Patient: sex M, age 71
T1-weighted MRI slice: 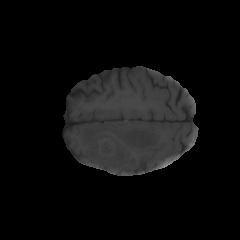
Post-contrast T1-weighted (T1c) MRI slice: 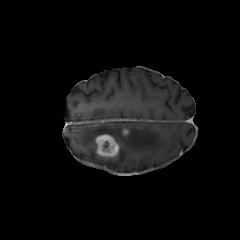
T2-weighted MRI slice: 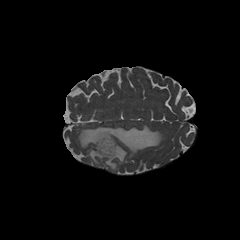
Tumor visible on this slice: yes
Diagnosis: Glioblastoma, IDH-wildtype
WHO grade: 4